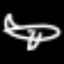
Label: airplane